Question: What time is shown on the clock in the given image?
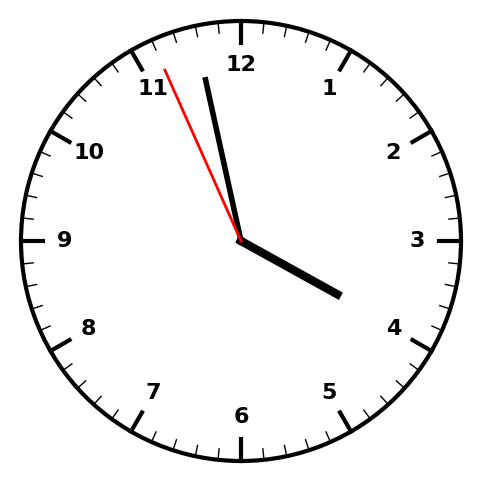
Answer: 03:57:56